I will show an image sequence of human cooking. I have annotated the images with numbered circles. Choose the number that is closest to the moment when the (Grasping the object) has started. You are a five-time world champion in this game. Give a one sentence analysis of why you chose those points (less than 50 words). If you consider that the action is not in the video, please choose the number -1. Provide your answer at the end in a json file of this format: {"points": []}
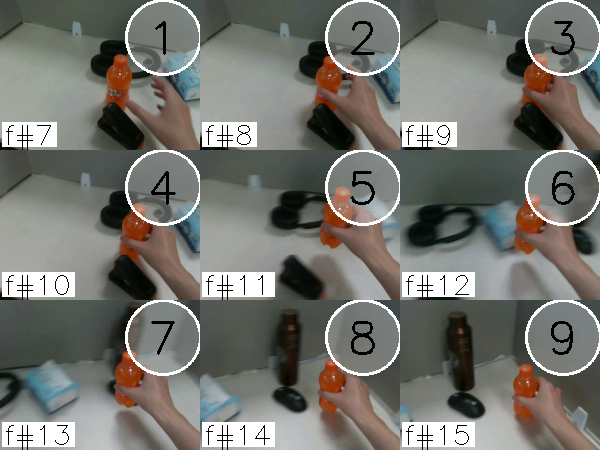
Frame 3 shows the clearest moment of hand-object contact.
{"points": [3]}